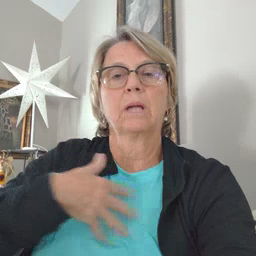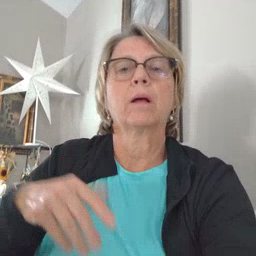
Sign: zebra